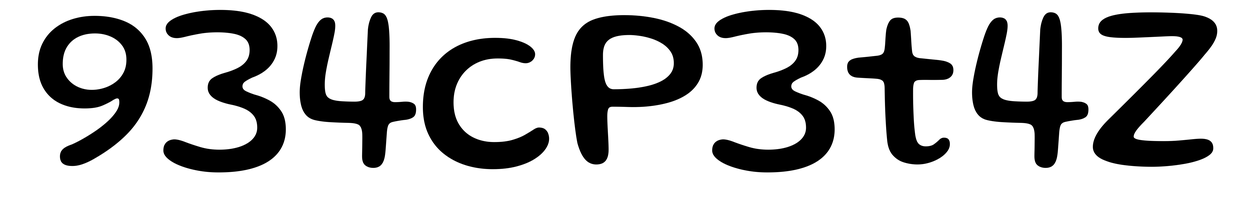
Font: Gluten_Regular